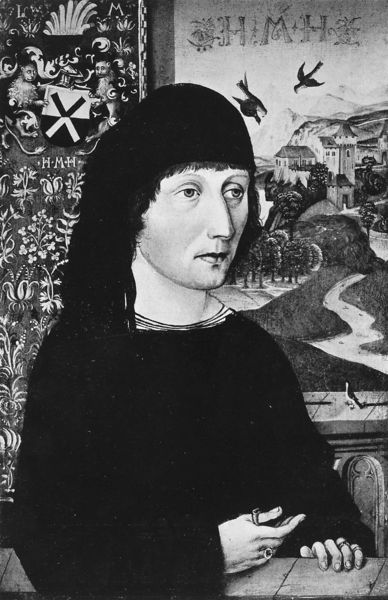
Titel: Bildnis des Levinus Memminger
Künstler: Michael Wolgemut
Institution: Privatbesitz
Schlagwörter: baum, hand, mann, vogel, weiß, bäume, fluss, landschaft, blumen, fenster, frau, mund, nase, schwarz, tisch, zeichnung, haus, schleier, schloss, weg, augen, kragen, mensch, hände, portrait, porträt, vorhang, vögel, kirche, sträucher, haare, wald, ort, berge, gebirge, tapete, inschrift, ring, burg, ringe, schwalben, druck, schwarzweiß, wappen, schreiber, fraau, blick#, hmh